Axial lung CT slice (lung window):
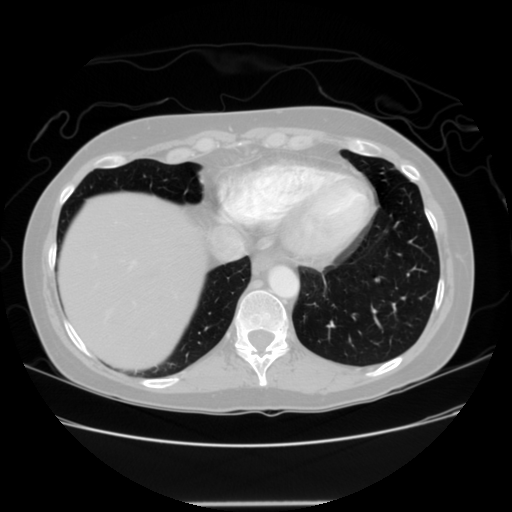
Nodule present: yes
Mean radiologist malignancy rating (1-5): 1.25